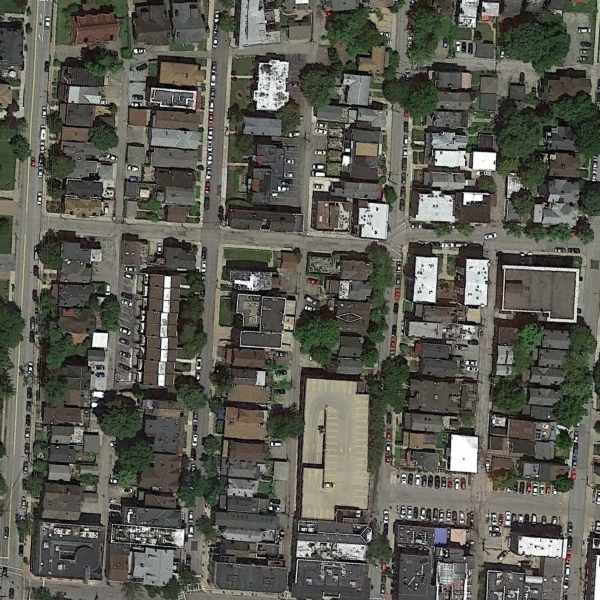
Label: DenseResidential